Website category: book
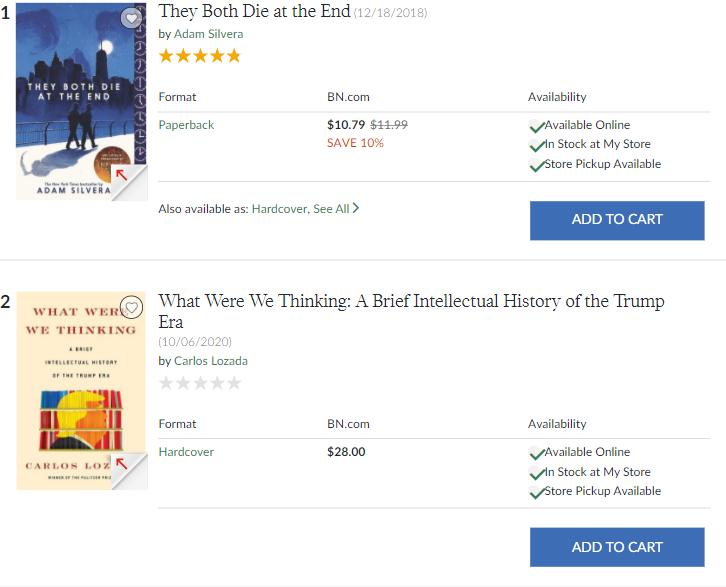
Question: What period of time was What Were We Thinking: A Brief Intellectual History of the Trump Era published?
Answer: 10/06/2020

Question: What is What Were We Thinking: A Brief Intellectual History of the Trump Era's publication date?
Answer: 10/06/2020

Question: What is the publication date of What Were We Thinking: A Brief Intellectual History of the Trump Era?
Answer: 10/06/2020

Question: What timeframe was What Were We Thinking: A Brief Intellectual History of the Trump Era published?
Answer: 10/06/2020

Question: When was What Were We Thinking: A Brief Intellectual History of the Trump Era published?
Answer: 10/06/2020

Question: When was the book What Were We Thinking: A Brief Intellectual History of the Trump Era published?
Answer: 10/06/2020

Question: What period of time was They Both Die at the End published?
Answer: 12/18/2018

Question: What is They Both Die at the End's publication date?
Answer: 12/18/2018

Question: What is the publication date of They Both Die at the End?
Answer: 12/18/2018

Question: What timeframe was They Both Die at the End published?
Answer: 12/18/2018

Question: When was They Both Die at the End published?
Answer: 12/18/2018

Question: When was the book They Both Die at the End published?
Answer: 12/18/2018

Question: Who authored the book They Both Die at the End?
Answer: Adam Silvera

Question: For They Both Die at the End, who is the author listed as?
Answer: Adam Silvera

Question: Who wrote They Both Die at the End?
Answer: Adam Silvera

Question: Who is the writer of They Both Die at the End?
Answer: Adam Silvera

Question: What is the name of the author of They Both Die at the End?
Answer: Adam Silvera

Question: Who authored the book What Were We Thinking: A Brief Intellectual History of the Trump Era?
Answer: Carlos Lozada

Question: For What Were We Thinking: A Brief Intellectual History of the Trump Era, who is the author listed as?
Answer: Carlos Lozada

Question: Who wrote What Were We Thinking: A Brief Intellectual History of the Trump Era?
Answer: Carlos Lozada

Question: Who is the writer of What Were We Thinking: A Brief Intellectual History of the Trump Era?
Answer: Carlos Lozada

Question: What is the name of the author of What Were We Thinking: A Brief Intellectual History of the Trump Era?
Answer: Carlos Lozada

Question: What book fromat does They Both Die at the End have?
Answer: Paperback

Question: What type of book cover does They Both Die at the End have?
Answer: Paperback

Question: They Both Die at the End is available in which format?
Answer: Paperback

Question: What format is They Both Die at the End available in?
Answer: Paperback

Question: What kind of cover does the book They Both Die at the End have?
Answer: Paperback

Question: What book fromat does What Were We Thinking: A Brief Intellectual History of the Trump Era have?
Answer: Hardcover

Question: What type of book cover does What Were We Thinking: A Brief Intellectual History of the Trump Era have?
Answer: Hardcover

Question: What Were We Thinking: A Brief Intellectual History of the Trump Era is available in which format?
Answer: Hardcover

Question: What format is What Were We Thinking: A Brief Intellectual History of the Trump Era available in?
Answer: Hardcover

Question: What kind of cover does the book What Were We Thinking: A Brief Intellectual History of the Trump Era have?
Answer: Hardcover

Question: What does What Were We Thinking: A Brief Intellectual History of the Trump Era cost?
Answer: $28.00

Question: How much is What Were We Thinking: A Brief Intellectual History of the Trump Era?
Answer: $28.00

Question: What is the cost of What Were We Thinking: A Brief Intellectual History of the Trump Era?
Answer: $28.00

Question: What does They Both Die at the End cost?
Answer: $10.79

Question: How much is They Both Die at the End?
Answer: $10.79

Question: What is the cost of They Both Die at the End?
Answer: $10.79

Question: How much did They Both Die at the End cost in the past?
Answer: $11.99

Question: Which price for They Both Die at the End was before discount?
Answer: $11.99

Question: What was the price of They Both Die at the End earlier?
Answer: $11.99

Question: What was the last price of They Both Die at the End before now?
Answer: $11.99

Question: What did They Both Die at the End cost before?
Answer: $11.99

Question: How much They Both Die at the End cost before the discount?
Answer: $11.99

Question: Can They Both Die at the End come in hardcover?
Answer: yes

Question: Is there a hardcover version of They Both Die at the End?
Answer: yes

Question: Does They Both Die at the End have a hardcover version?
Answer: yes

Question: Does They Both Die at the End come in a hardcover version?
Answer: yes

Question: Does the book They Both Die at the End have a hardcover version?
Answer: yes

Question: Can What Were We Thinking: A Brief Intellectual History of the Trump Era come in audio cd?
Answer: no

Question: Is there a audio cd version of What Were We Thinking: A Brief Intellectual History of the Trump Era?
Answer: no

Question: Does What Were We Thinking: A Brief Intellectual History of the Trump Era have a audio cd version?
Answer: no

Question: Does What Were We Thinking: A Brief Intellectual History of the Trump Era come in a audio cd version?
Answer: no

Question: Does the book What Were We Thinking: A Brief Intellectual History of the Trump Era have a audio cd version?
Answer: no

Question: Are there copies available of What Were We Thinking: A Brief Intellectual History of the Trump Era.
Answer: yes

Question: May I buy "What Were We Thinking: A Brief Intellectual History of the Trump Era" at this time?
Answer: yes

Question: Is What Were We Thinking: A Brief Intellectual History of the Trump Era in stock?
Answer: yes

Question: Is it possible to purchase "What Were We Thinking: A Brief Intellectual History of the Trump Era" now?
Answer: yes

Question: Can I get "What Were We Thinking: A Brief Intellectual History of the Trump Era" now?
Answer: yes

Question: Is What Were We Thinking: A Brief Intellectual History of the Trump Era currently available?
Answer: yes

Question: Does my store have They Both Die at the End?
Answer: yes

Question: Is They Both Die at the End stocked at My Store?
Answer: yes

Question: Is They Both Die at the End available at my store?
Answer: yes

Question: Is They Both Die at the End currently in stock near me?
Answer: yes